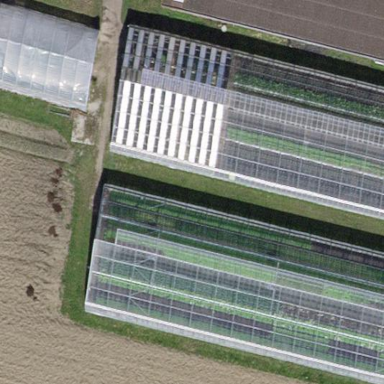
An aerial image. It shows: Greenhouse.